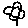
Label: flower